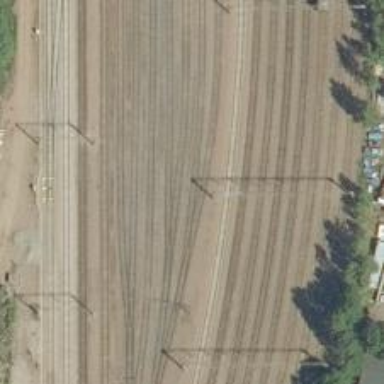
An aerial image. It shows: Railway yard.